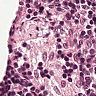
Metastatic tissue present: no